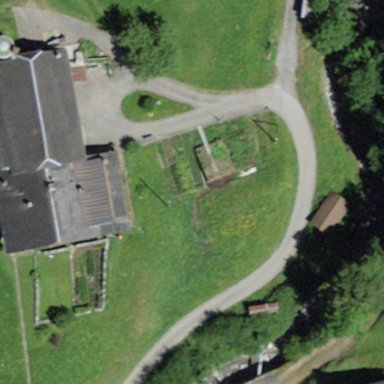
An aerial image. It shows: Farmyard area.